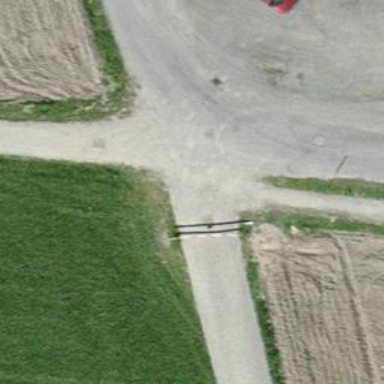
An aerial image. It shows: Gravel track with grade 2 quality.